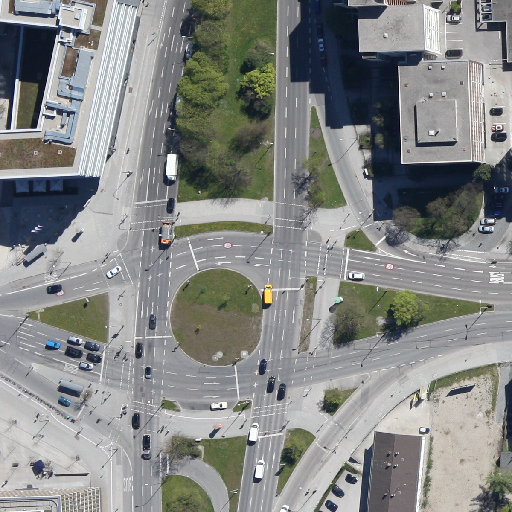
Referring expression: heavy-duty vehicle